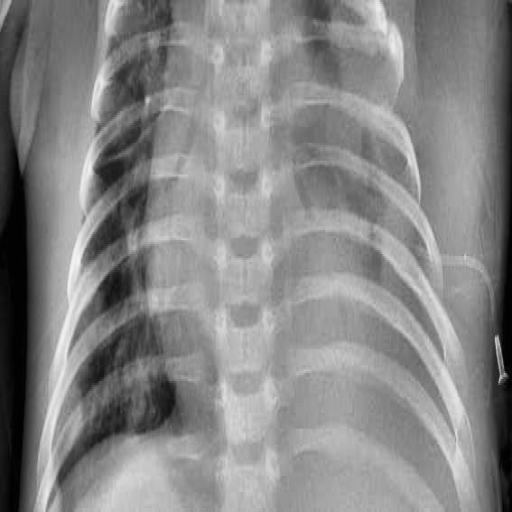
Finding: PNEUMONIA